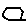
Label: hexagon